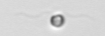
Label: nanoplankton_mix